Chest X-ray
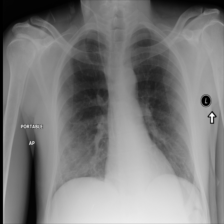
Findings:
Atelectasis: negative
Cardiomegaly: negative
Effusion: negative
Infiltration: negative
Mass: negative
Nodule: negative
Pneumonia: negative
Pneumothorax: negative
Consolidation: negative
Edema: negative
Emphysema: negative
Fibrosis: negative
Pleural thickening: negative
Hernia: negative